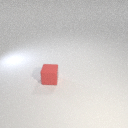
small red rubber cube